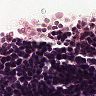
Metastatic tissue present: no